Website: macys
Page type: billing-address
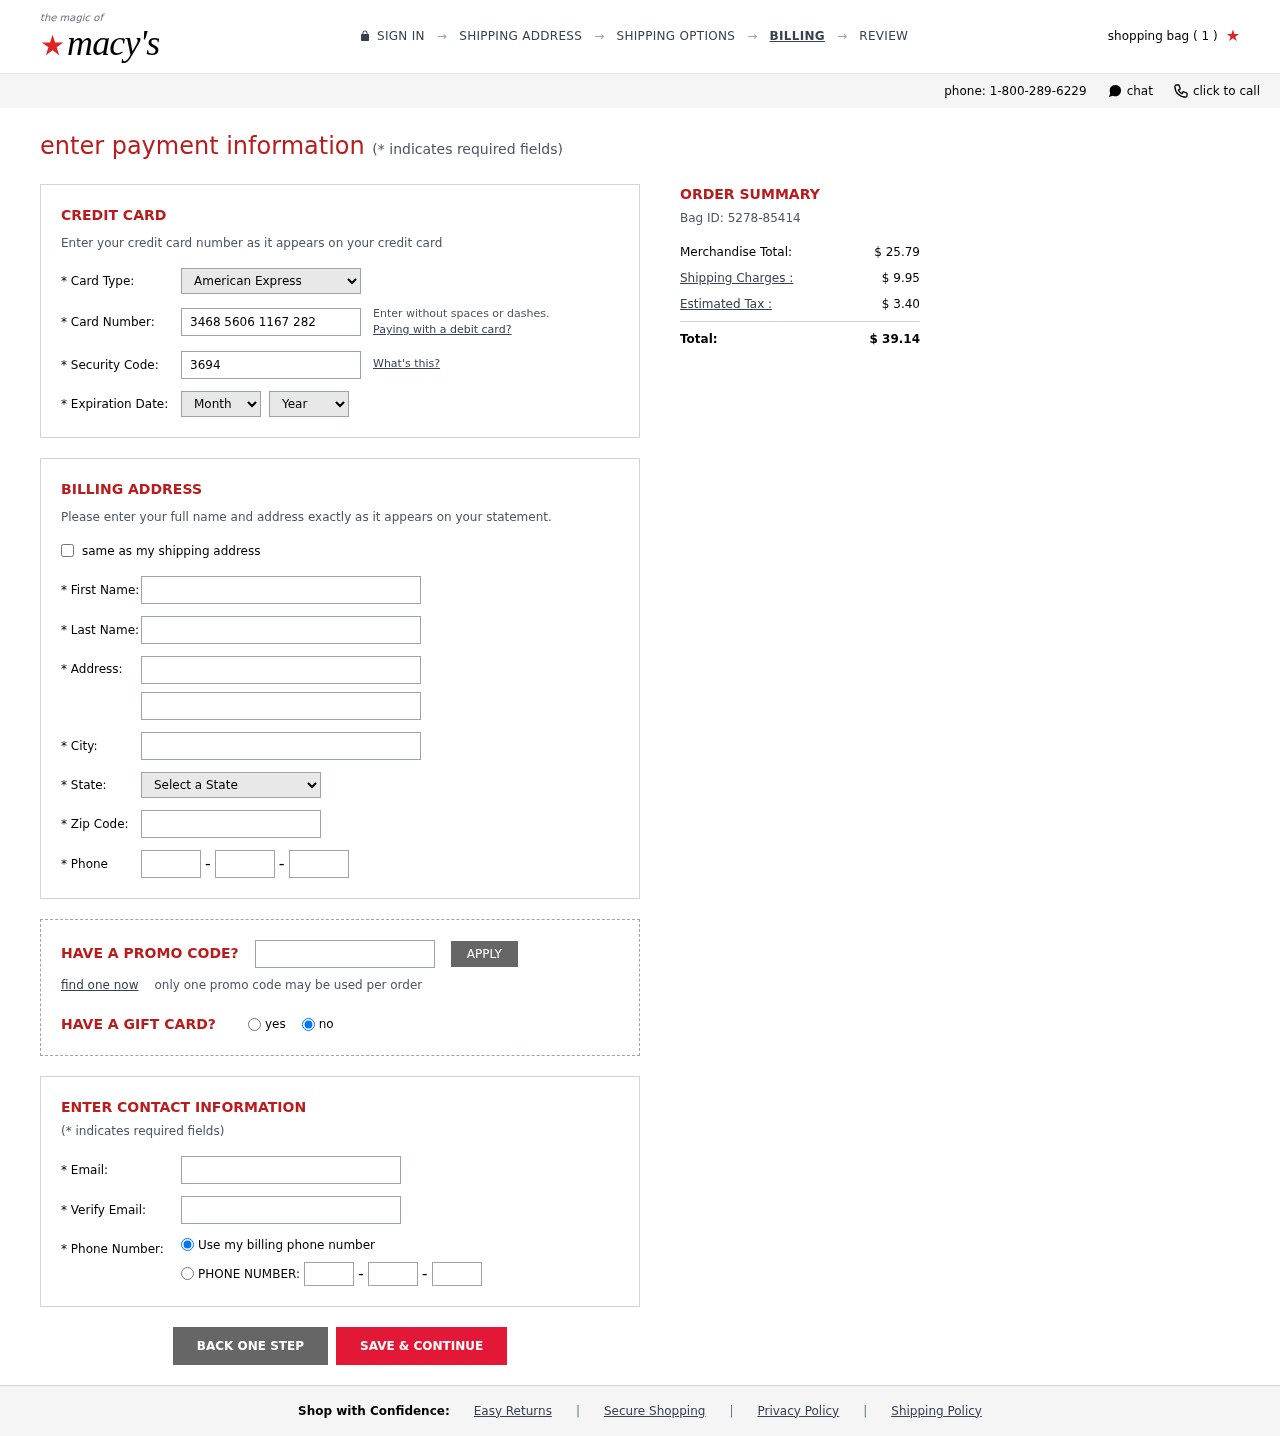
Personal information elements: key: PII_CARD_CVV
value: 3694
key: PII_CARD_EXPIRY_MONTH
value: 08
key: PII_CARD_EXPIRY_YEAR
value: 29
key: PII_CARD_NUMBER
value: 3468 5606 1167 282
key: PII_CARD_TYPE
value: American Express
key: PII_CITY
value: West Adrian
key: PII_EMAIL
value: jaime.roth@hotmail.com
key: PII_FIRSTNAME
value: Jaime
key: PII_LASTNAME
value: Roth
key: PII_PHONE_AREA
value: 412
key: PII_PHONE_PREFIX
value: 419
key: PII_PHONE_SUFFIX
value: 7193
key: PII_POSTCODE
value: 51562
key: PII_STATE_ABBR
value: GA
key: PII_STREET
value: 0118 Rachel Lakes Apt. 763
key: PII_STREET2
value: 667 Collins Motorway Apt. 247
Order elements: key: ORDER_NUM_ITEMS
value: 1
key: ORDER_ID
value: Bag ID: 5278-85414
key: ORDER_SUBTOTAL
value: $ 25.79
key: ORDER_SHIPPING_COST
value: $ 9.95
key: ORDER_TAX
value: $ 3.40
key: ORDER_TOTAL
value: $ 39.14